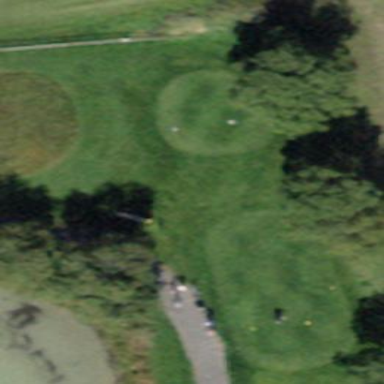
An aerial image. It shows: Golf tee.